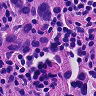
Metastatic tissue present: yes